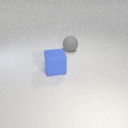
large blue rubber cube in front of large gray rubber sphere